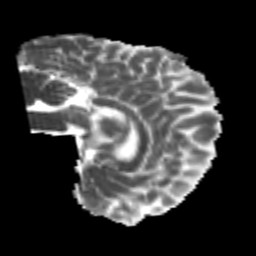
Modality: MD
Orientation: sagittal
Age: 20
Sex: male
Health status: healthy
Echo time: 0.074 s